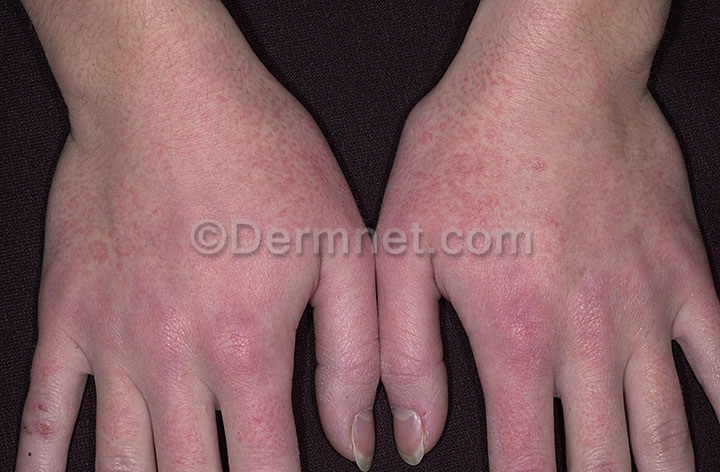
Disease: Acne and Rosacea Photos